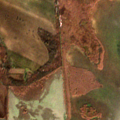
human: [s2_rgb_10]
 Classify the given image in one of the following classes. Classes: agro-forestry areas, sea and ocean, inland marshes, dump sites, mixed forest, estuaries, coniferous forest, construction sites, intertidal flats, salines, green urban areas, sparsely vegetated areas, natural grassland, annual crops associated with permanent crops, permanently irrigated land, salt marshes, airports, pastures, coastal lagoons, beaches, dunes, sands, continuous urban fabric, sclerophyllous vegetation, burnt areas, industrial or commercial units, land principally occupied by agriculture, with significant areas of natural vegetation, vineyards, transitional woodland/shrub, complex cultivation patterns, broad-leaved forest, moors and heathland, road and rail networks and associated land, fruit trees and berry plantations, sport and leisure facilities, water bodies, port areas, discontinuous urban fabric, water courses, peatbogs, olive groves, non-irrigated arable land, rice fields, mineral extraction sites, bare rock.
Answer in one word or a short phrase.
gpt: pastures, water bodies